Question: What is the value of the measurement in the image?
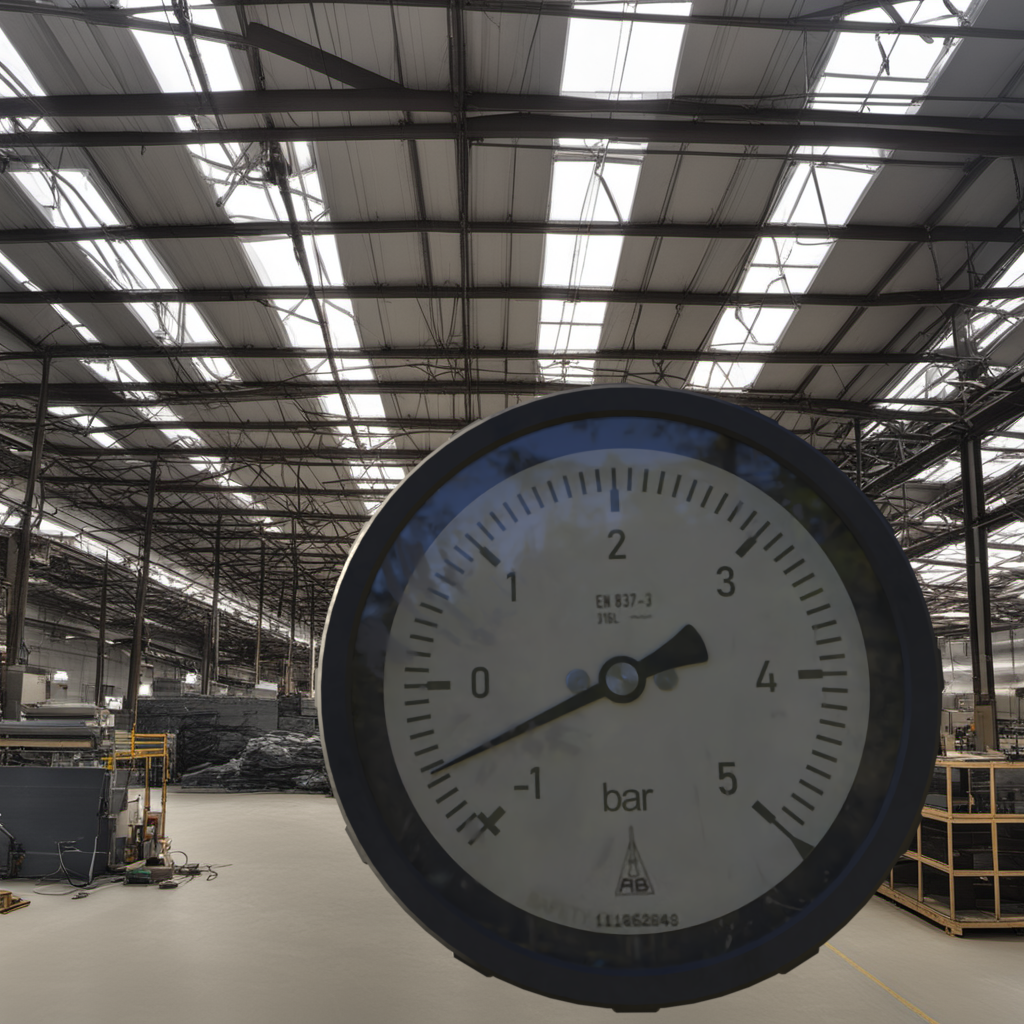
Answer: The result is -0.57
Question: What is the reading range of this measurement?
Answer: The range is from -1 to 5
Question: What is the minimum and maximum value of this measurement?
Answer: The minimum value is -1 and the maximum value is 5